Question: I use PHP curl to send data to a listening port and output the data on the screen and it works well.
This is the data I sent:
'''
$arr = array("message" => "<u>".$abc."</u> at <u>".$currentDate."</u> || <a href=#>Call</a> || <a href=#>SMS</a> || <u class='caller'>N/A</u>");
$msgString = json_encode($arr);
$ch = curl_init('http://localhost:8123/message');
curl_setopt($ch,
CURLOPT_CUSTOMREQUEST,
"POST");
curl_setopt($ch,
CURLOPT_POSTFIELDS,
$msgString);
curl_setopt($ch,
CURLOPT_RETURNTRANSFER,
true);
curl_setopt($ch,
CURLOPT_HTTPHEADER,
array('Content-Type:application/json',
'Content-Length:' . strlen($msgString)));
$result = curl_exec($ch);
'''
This is working perfectly. Then I use Chrome to watch the elements. All elements are OK.

Next I use jQuery to bind them click function but I can't trigger them.
'''
//alert("123");
$('.caller').on("click", function(){
console.log("11");
});
'''
PS: The code is in a external js file and I include jquery library correctly in the main file. I use alert to test and it works.
I think the problem is the js code. I don't know why I can't trigger the click event. Could someone tell me why? Thanks!
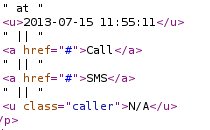
Answer: Try to use <URL>:
'''
$(document).on("click", '.caller', function(){
console.log("11");
});
'''
Better option will be pass selector of parent element of .caller that you don't update dynamically.